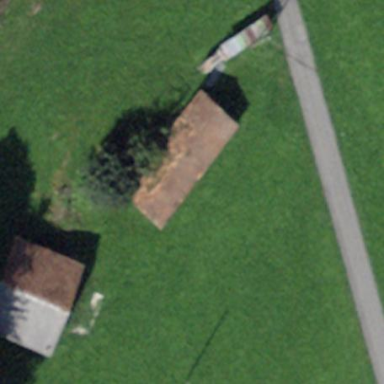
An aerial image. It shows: Shed building.